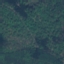
Land use / land cover: Forest